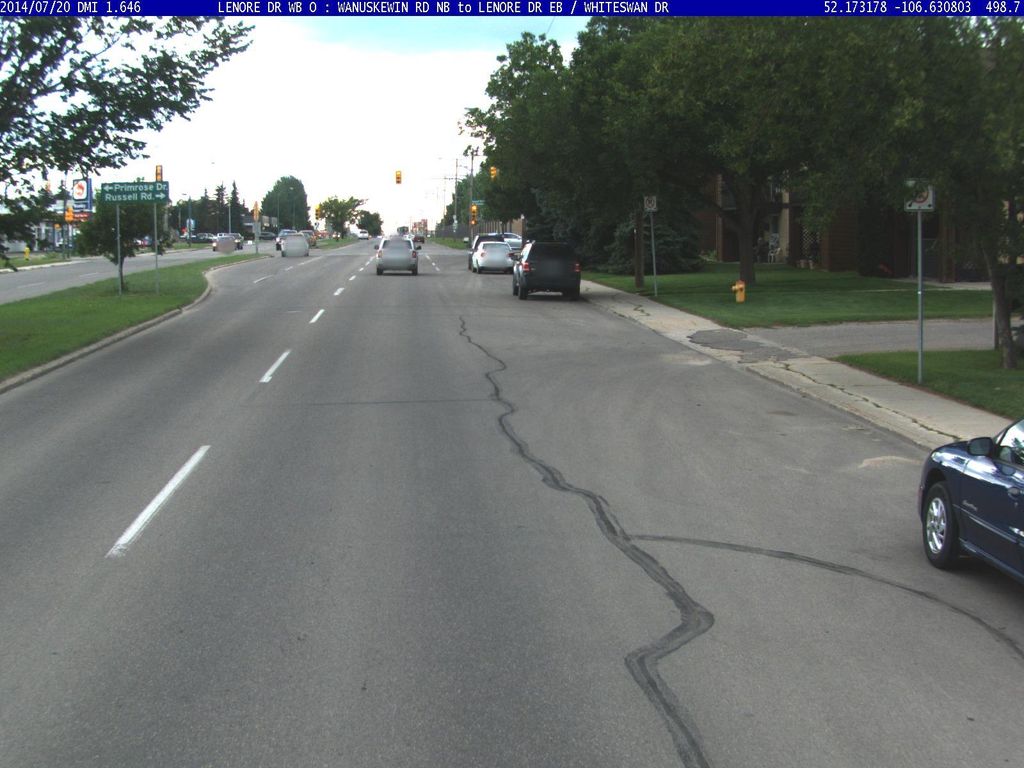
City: saskatoon